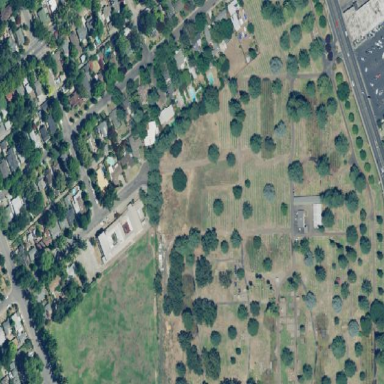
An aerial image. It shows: Graveyard.